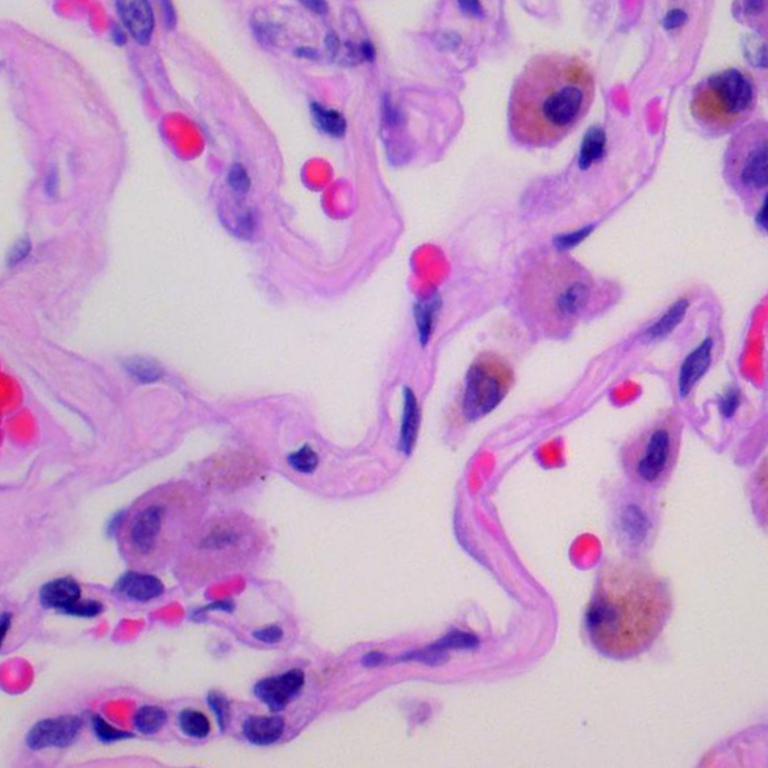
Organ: lung
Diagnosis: benign